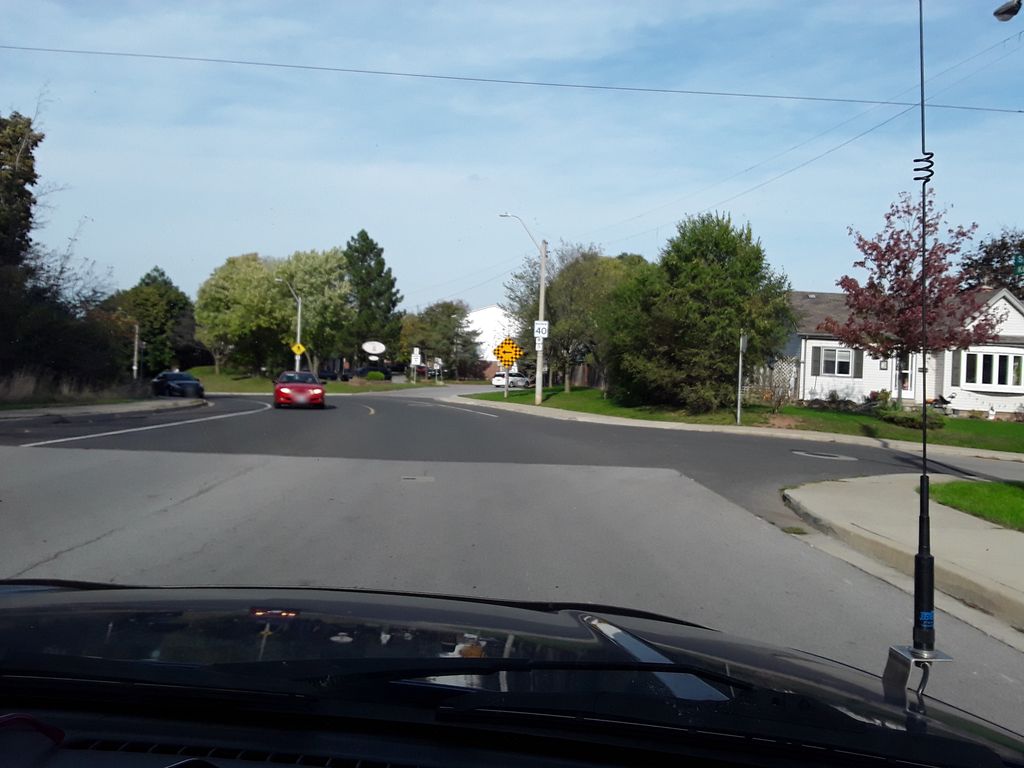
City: hamilton